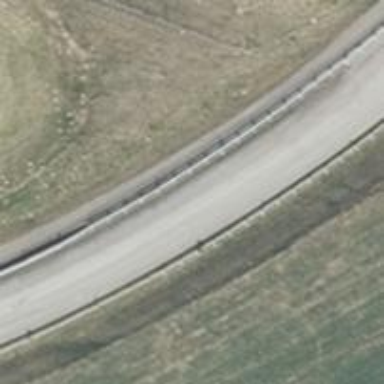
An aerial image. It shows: Tertiary road with asphalt surface.